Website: ulta-beauty
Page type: account-selection
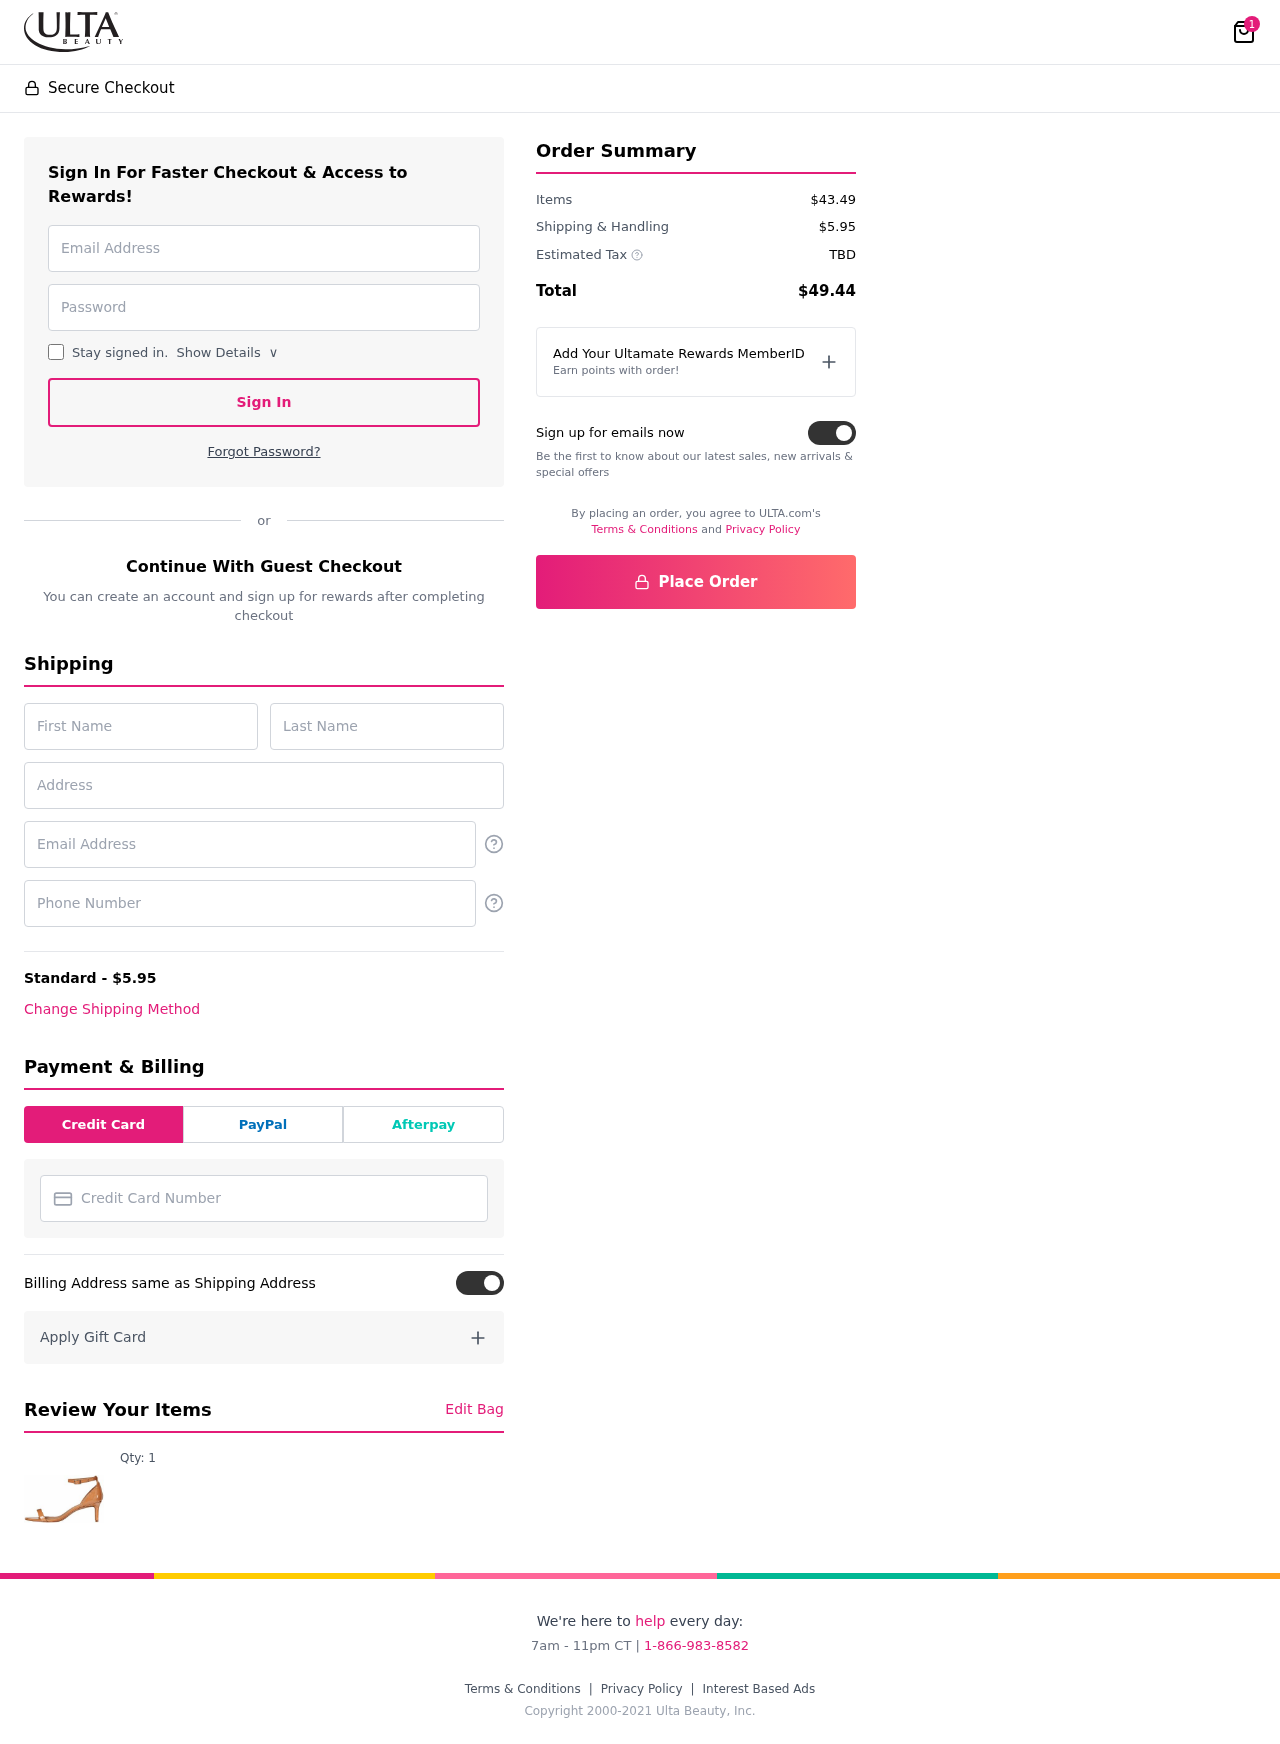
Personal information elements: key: PII_CARD_NUMBER
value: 3412 7862 6884 464
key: PII_EMAIL
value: tamara.martinez@gmail.com
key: PII_EMAIL2
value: tamara.martinez@gmail.com
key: PII_FIRSTNAME
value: Tamara
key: PII_LASTNAME
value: Martinez
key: PII_PHONE
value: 3238571694
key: PII_STREET
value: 026 Lauren Ridge Suite 682
Product elements: key: PRODUCT1_QUANTITY
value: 1
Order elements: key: ORDER_NUM_ITEMS
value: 1
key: ORDER_SHIPPING_COST
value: $5.95
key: ORDER_SUBTOTAL
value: $43.49
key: ORDER_TAX
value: TBD
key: ORDER_TOTAL
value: $49.44